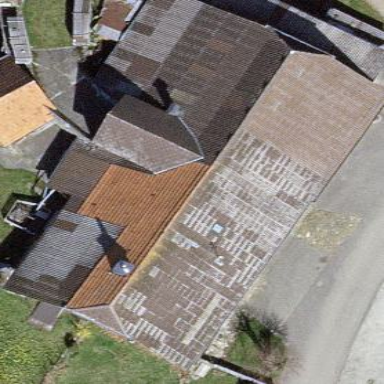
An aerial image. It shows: Farm building.